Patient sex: M
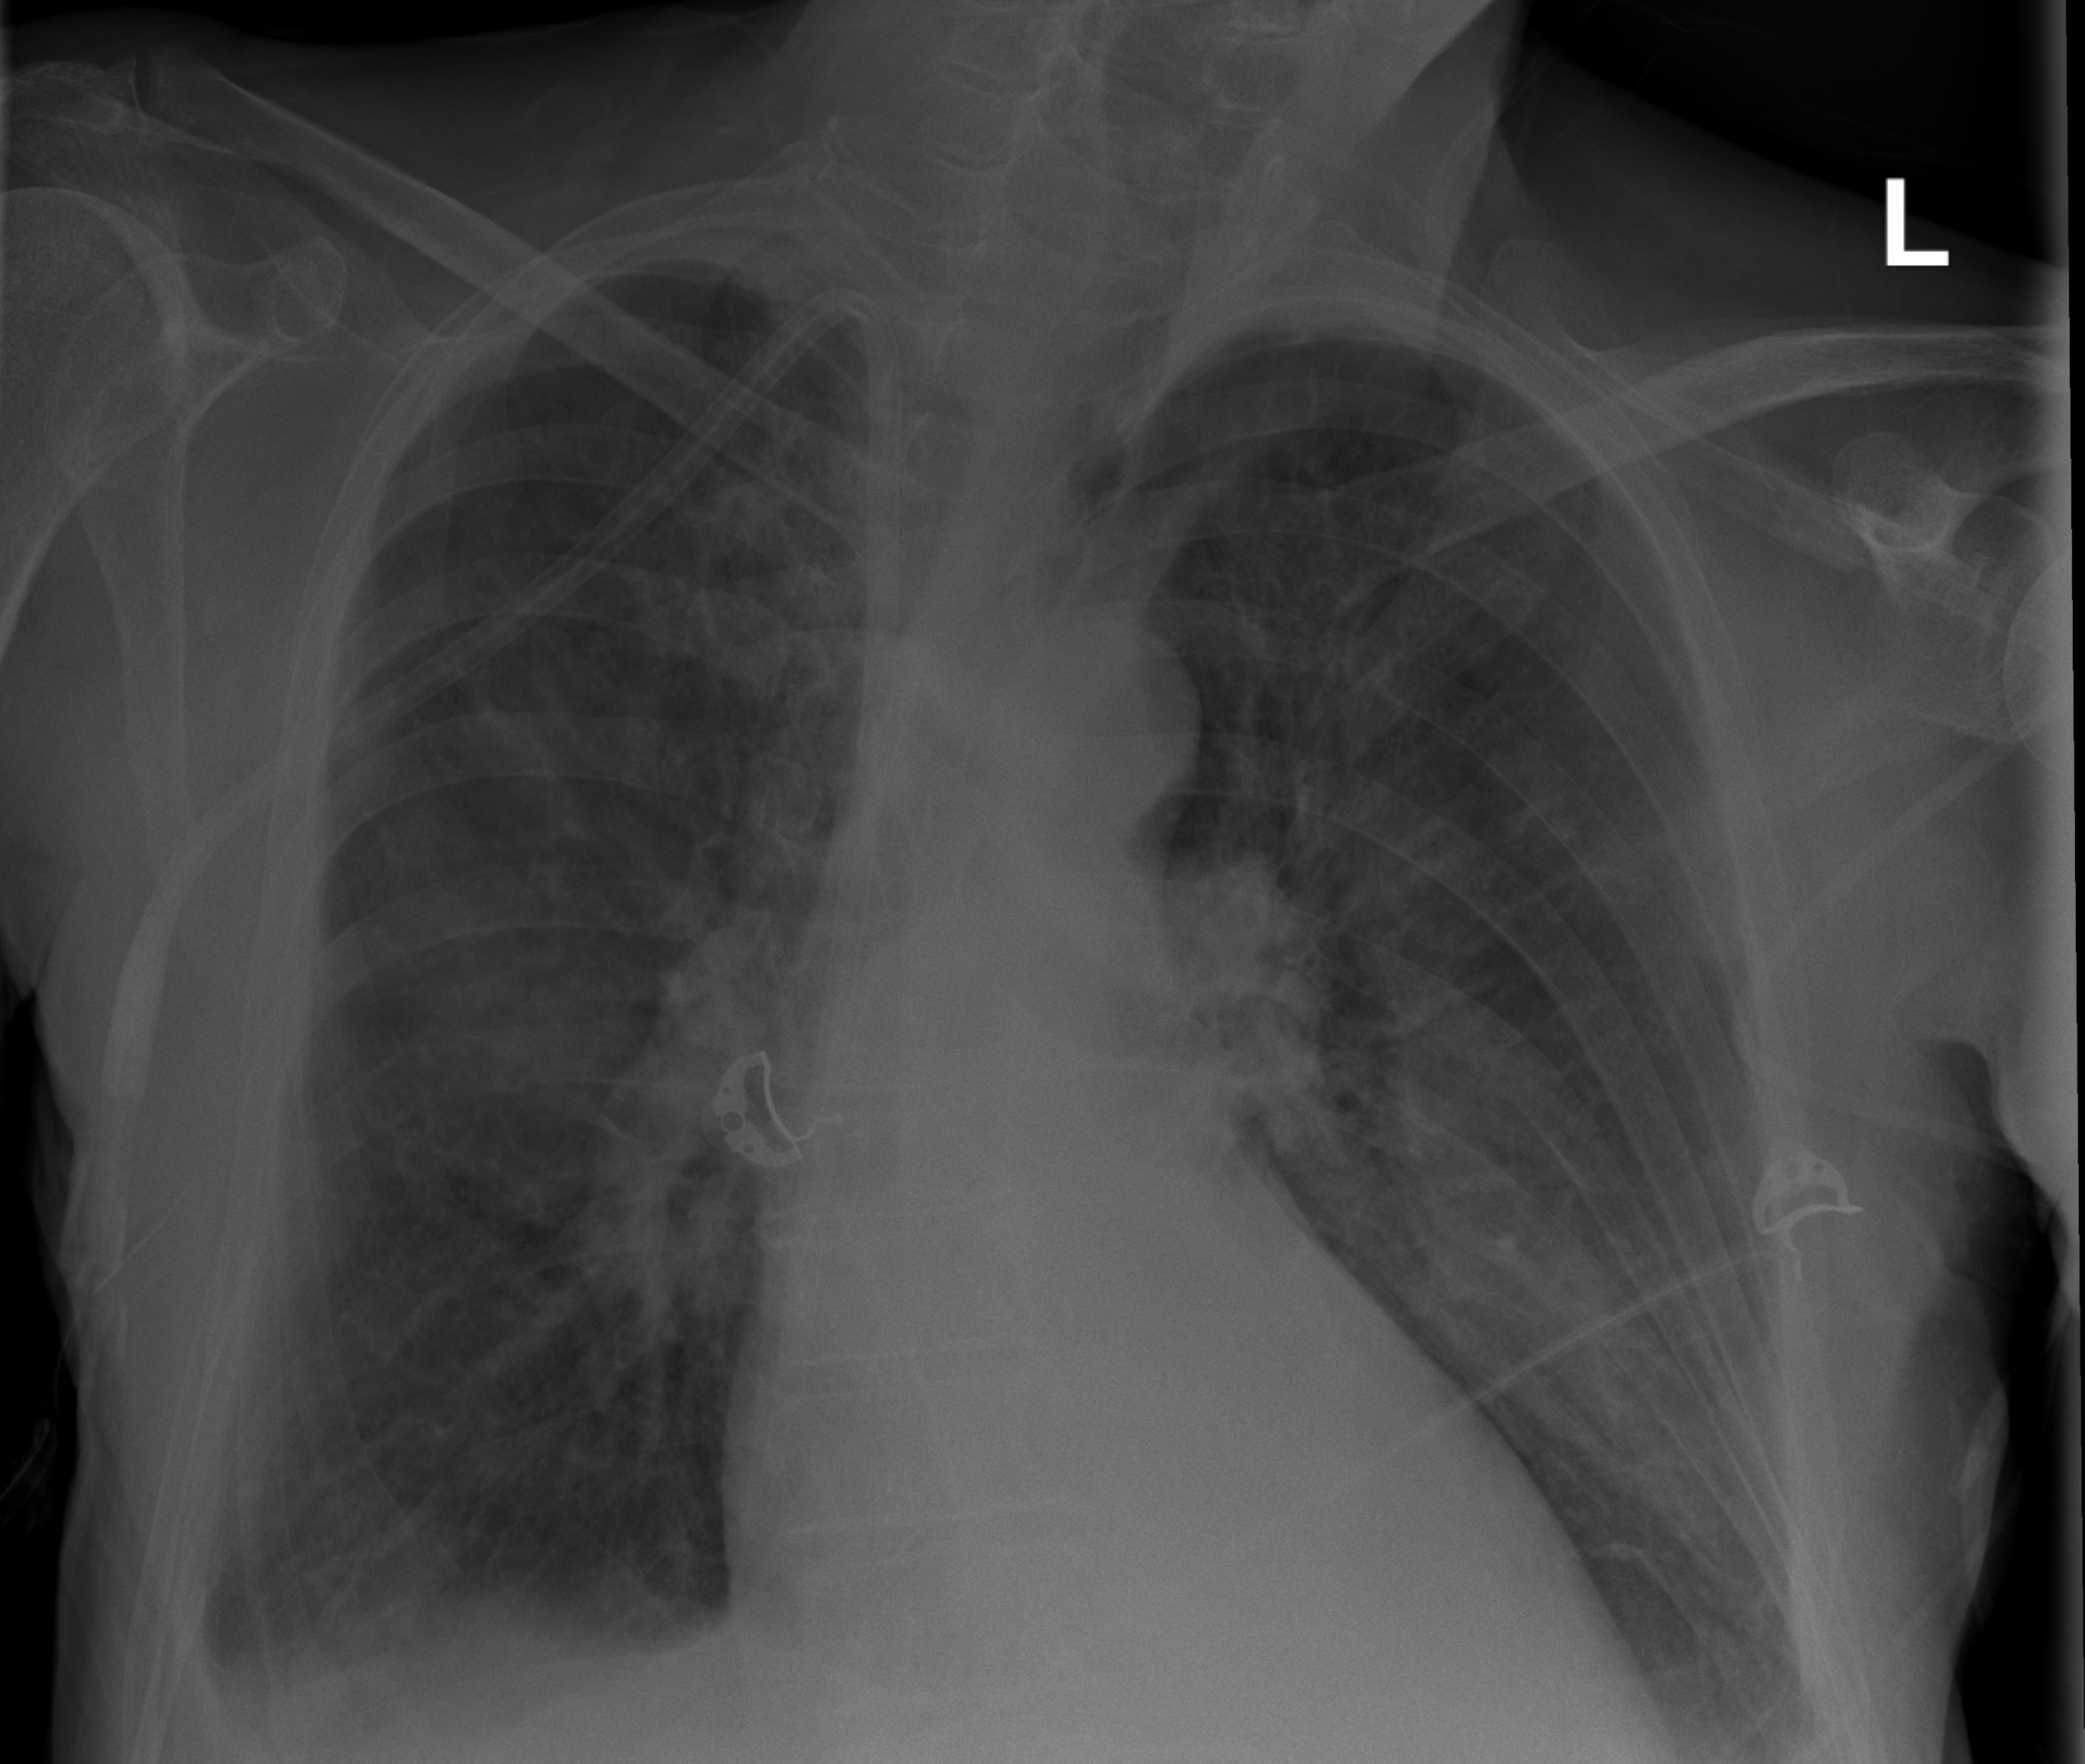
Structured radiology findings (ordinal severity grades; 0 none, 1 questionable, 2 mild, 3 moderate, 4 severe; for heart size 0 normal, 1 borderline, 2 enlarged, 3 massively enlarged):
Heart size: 0
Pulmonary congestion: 2
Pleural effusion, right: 2
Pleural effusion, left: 2
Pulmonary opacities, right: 2
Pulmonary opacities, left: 2
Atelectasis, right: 2
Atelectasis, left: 2